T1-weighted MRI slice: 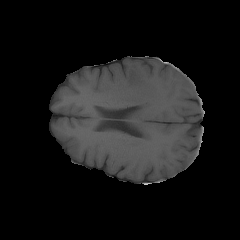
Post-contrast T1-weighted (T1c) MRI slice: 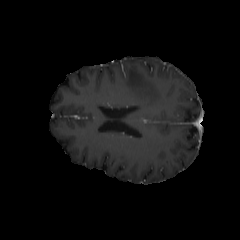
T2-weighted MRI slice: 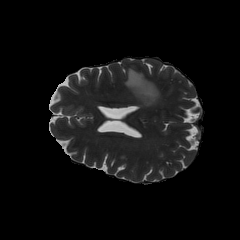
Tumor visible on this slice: yes